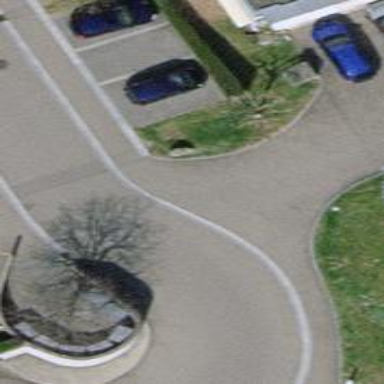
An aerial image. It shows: Path made of paving stones.